Field crop: maize
Growth stage: 1
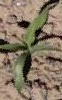
Species: maize